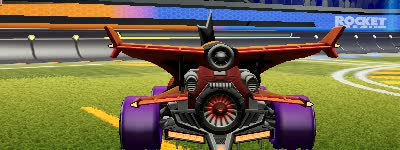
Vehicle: aftershock